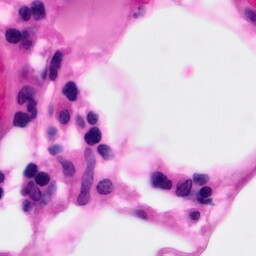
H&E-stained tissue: Pancreatic